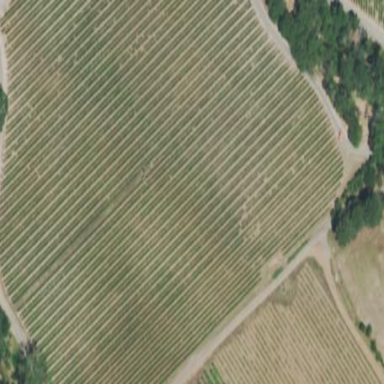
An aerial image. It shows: Vineyard with wine grapes as the crop.